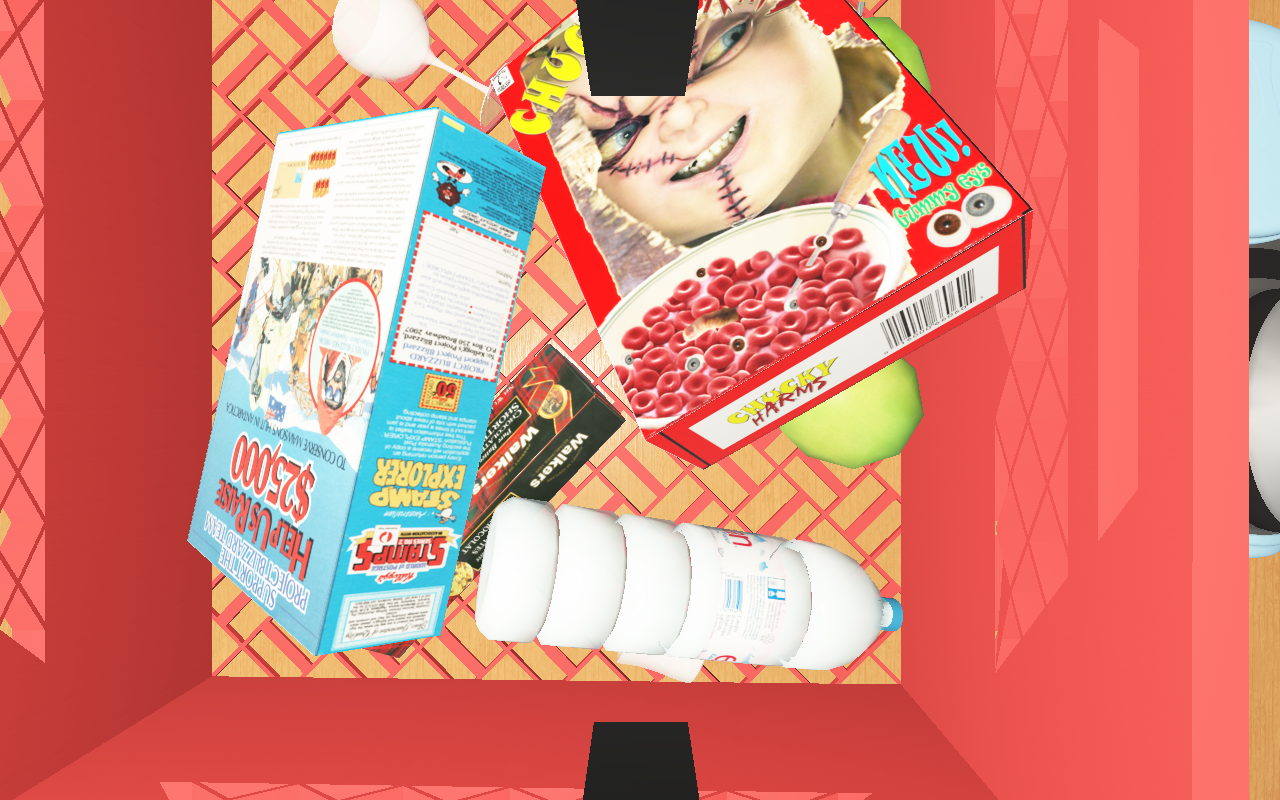
Objects in the scene:
carafe
apple
orange
spoon
plate
wineglass
cereal box
cereal box
biscuit box